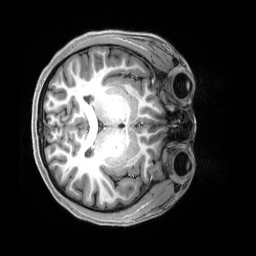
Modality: T1w
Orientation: axial
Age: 20
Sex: female
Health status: healthy
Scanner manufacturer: siemens
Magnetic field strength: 3 T
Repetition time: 2.5 s
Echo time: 0.00222 s